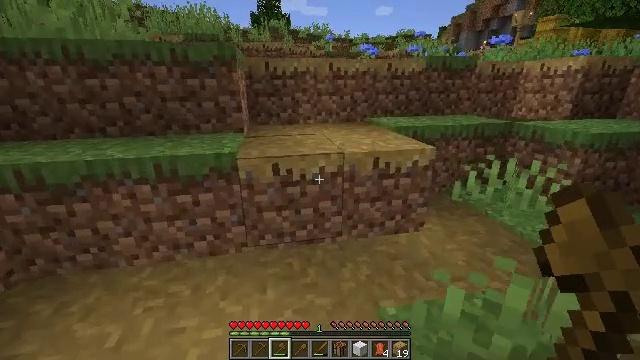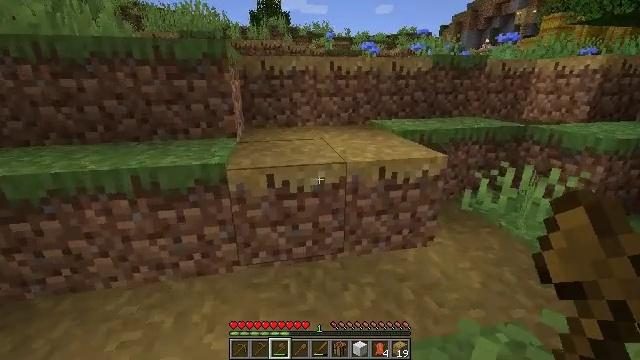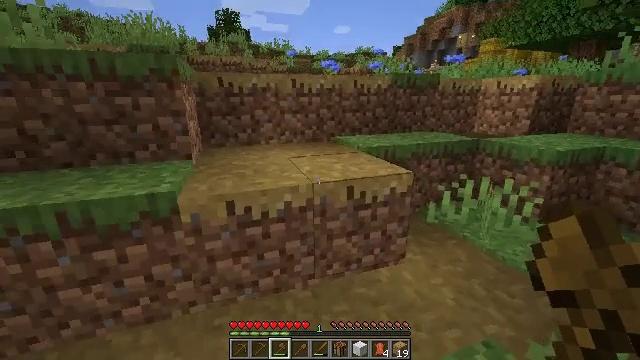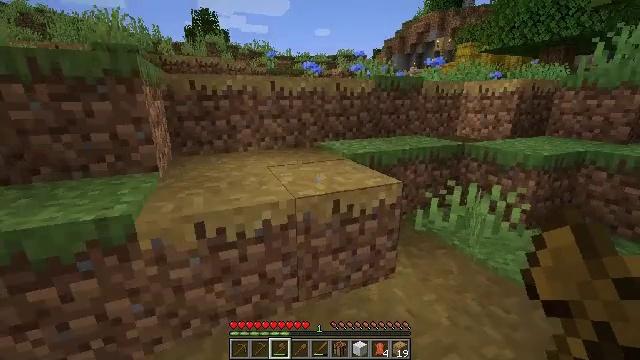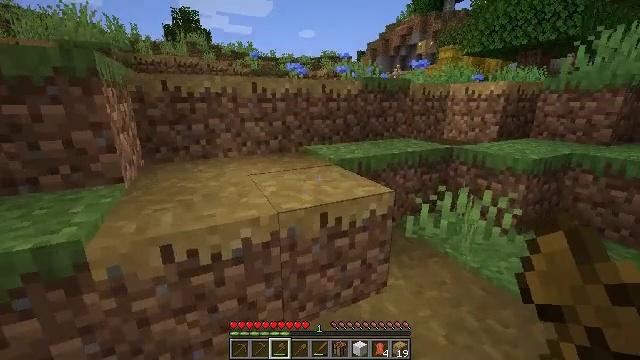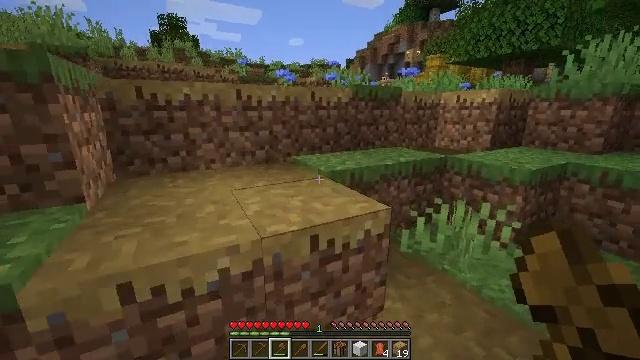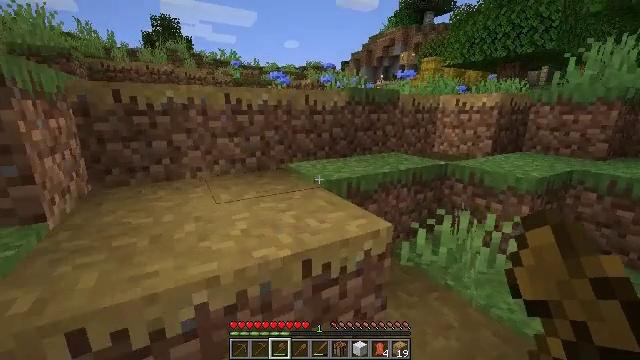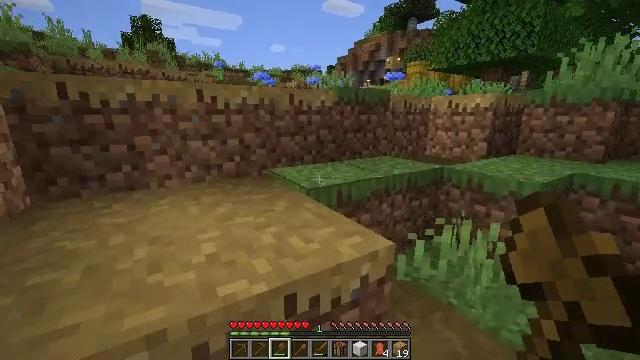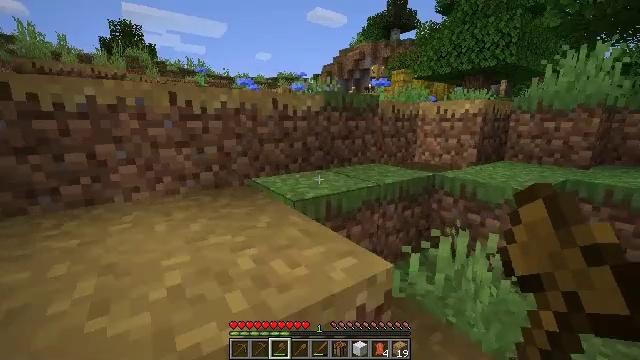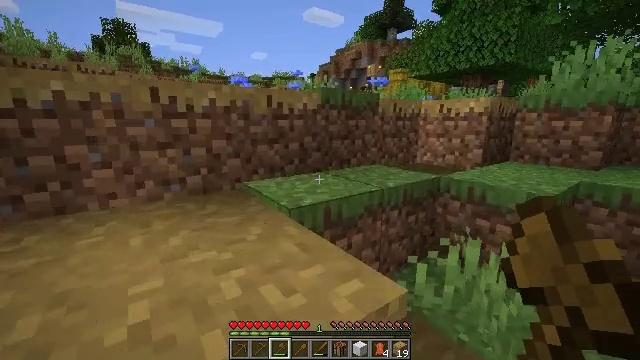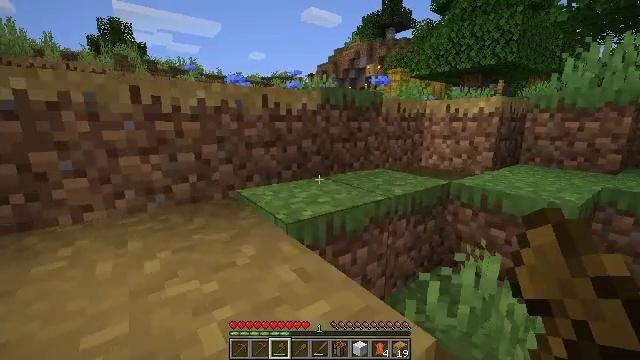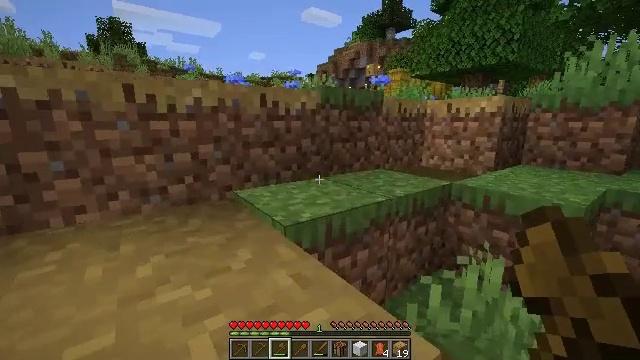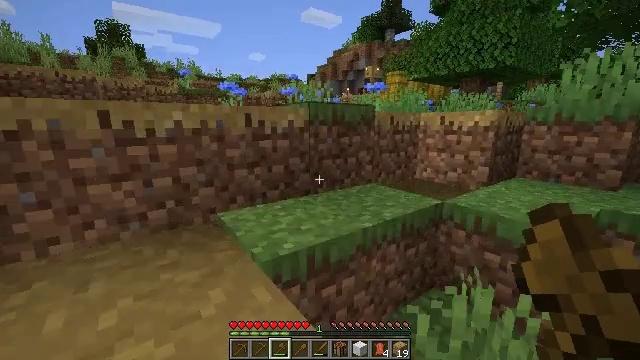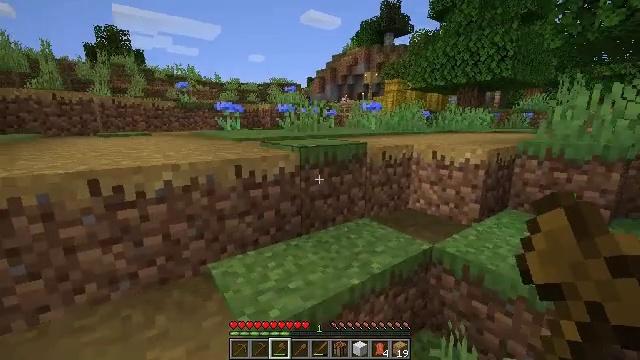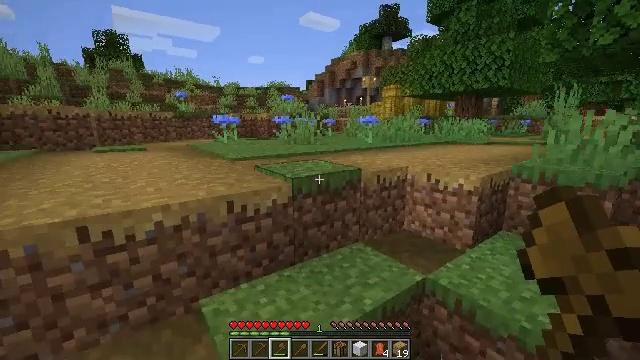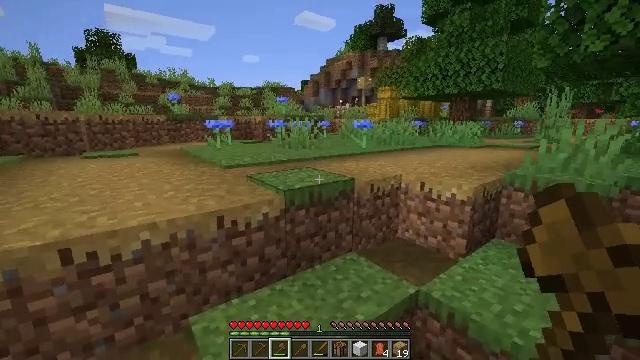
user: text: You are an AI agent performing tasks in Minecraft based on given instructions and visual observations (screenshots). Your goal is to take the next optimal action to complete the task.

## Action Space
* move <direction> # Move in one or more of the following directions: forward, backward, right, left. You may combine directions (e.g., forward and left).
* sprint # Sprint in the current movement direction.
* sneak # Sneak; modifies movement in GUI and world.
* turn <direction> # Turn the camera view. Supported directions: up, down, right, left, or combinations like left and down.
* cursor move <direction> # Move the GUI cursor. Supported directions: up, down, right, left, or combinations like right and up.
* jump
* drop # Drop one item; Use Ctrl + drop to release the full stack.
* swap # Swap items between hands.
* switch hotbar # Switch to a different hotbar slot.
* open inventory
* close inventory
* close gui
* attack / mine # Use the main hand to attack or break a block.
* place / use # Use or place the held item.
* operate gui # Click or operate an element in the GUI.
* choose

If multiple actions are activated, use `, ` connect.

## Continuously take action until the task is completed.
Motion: motion action
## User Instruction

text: Harvest hay blocks from the village.
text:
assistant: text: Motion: move forward
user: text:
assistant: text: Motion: move forward, turn right and up
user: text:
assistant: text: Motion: move forward, turn right
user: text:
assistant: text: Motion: move forward, turn right
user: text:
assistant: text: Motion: move forward, turn right and up
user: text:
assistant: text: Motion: move forward, turn right
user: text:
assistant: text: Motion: move forward, turn right
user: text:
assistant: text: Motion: move forward, turn right and up
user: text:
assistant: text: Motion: move forward
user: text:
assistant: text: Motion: move forward
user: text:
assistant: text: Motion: move forward
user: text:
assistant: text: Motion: move forward, jump
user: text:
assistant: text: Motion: move forward, jump
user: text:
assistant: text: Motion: move forward, jump
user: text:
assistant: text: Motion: move forward, jump
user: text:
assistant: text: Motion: move forward, jump
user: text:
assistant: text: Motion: move forward and move left, jump
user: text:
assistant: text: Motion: move forward and move left, jump
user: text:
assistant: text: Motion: move forward and move left
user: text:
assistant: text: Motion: move forward and move left
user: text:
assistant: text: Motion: move forward and move left, turn right
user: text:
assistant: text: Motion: move forward and move left, turn right
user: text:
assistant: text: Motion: move forward and move left, turn right
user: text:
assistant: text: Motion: move forward and move left, turn right
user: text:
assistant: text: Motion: move forward and move left
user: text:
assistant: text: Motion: move forward and move left, turn right
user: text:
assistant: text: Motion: move forward and move left, turn right
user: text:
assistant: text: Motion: move forward and move left, turn right
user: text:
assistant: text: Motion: move forward and move left, turn right, jump
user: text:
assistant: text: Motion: move forward, jump